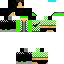
A male human skin with dark skin, wearing brown long hair dressed in a blue hoodie and black pants, featuring a closed mouth.